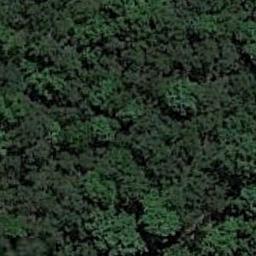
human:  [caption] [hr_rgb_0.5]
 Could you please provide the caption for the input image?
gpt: The forest is full of green trees .

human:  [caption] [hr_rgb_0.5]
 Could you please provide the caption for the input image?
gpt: A large dense mixed dark green and light green forest .

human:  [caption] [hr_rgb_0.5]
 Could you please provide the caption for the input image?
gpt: This is a dense forest .

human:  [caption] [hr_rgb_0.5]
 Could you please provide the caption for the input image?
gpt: The forest has a lot of dense green trees of different color depths .

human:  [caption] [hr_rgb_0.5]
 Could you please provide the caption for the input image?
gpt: A dense forest with many green trees .